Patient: sex M, age 64
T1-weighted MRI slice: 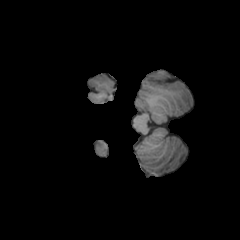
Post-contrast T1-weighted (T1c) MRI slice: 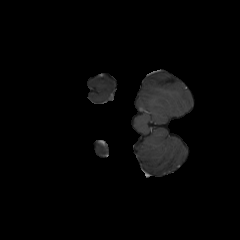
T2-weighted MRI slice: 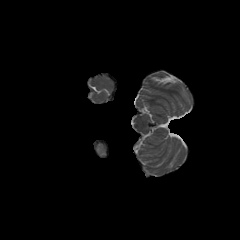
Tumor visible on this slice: no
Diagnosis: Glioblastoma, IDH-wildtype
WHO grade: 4